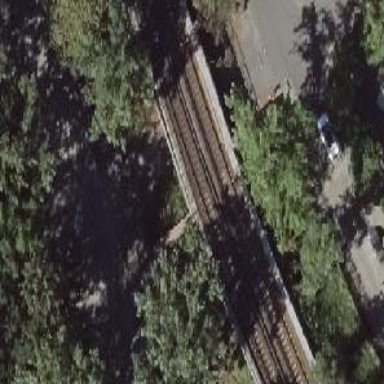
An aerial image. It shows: Bridge with top electrified rail.